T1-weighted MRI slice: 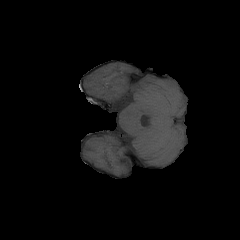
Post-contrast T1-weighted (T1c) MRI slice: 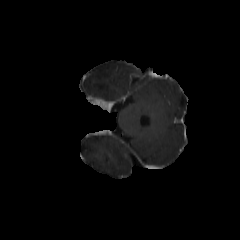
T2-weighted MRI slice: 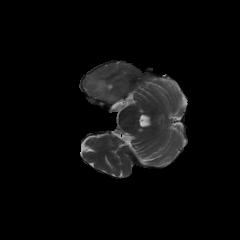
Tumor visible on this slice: yes